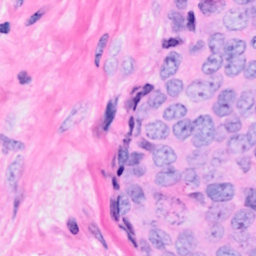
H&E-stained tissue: Breast